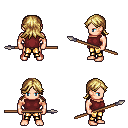
a pixel art fantasy rpg character, male body template, human, light skin, maroon sleeveless shirt, gold greaves, blonde loose hair, spear, four views (front, back, left, right), 2x2 character sprite sheet, small pixel art, hard edges, no anti-aliasing